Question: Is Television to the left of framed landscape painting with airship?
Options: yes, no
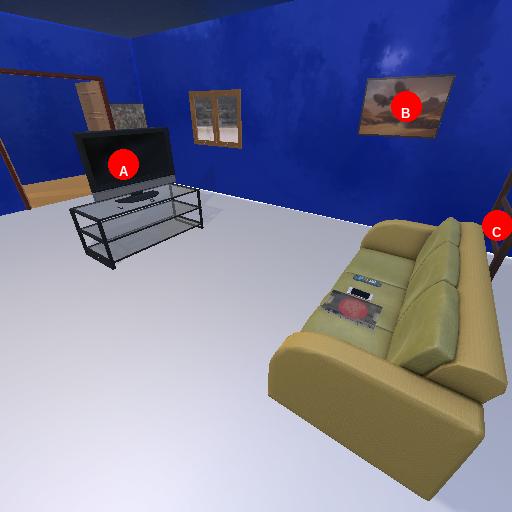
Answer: yes